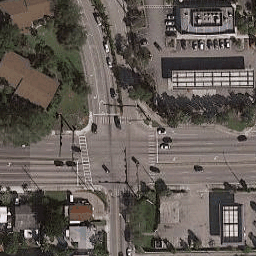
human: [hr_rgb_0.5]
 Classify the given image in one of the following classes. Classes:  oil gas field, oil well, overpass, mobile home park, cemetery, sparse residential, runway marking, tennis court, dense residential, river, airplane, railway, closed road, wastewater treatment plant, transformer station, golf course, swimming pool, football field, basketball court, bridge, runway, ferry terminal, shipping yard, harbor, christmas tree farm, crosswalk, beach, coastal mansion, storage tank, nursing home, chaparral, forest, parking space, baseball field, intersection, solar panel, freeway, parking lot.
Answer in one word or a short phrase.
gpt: intersection